Question: This is a continuation of the following question:
<URL>
When I am adding a block element(p element) inside box1, (which comes after the floated box0), the p element wraps as expected. However, it is not starting from the edge of the container. Please see the image.
Also, the behaviour is different when I add display: inline-block, or float:left, or overflow:hidden to the paragraph element. Can someone please explain these scenarios?

<URL>
'''
<div class="box0">Box 0</div>
<div class="box1">Box1 should wrap with text elements.
<p>But, what about block elements? Why it is behaving like this</p>
</div>
.box0 {
width: 100px;
height: 100px;
background-color: green;
float: left;
opacity: .5;
}
.box1 {
width: 200px;
height: 100px;
background-color: red;
}
p {
border: 1px solid #000;
}
'''
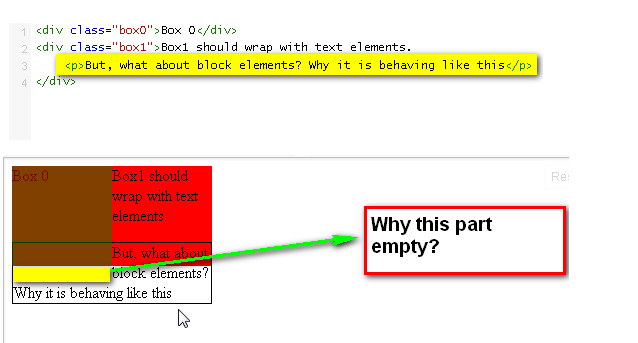
Answer: There isn't enough room for the text in the 'p' to start a new line there, so it starts only at the right edge of the float, giving the appearance of a gap underneath the float. If you give the 'p' a slightly bigger top margin, <URL>:
'''
p {
margin-top: 1.2em;
border: 1px solid #000;
}
'''
You can also increase the line-height as mentioned by others; this will cause the first line to be tall enough for the second line to have room to start underneath the float.
The reason why the boundaries of the 'p' element don't shift completely out of the float is because the 'p' element behaves exactly like '.box1', since neither of them are floating. The text wraps in the same way I've described in <URL>.
---
The reason why it behaves differently when you add 'display: inline-block', 'float: left' or 'overflow: hidden' is given in the comments on my previous answer:
> 'overflow: hidden' causes the box to generate a block-formatting context, which makes it to surrounding floats. That causes the entire box to shift outside of the float and sit right next to it instead.
(Technically, 'display: inline-block' also causes the 'p' element to act like an inline element itself, in other words, it is rendered inline just like the first sentence in '.box1', but this has the same effect.)
When neither '.box1' nor 'p' are generating block formatting contexts, they are both participating in the same context, which is actually that of the root element. This is what causes them to interact with the float the way you are observing.
Block formatting contexts are a very complicated and broad topic that I would rather not get into myself, but the answer to <URL> has a nice visual explanation on how they work and how elements interact with one another around them in various scenarios.